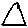
Label: triangle